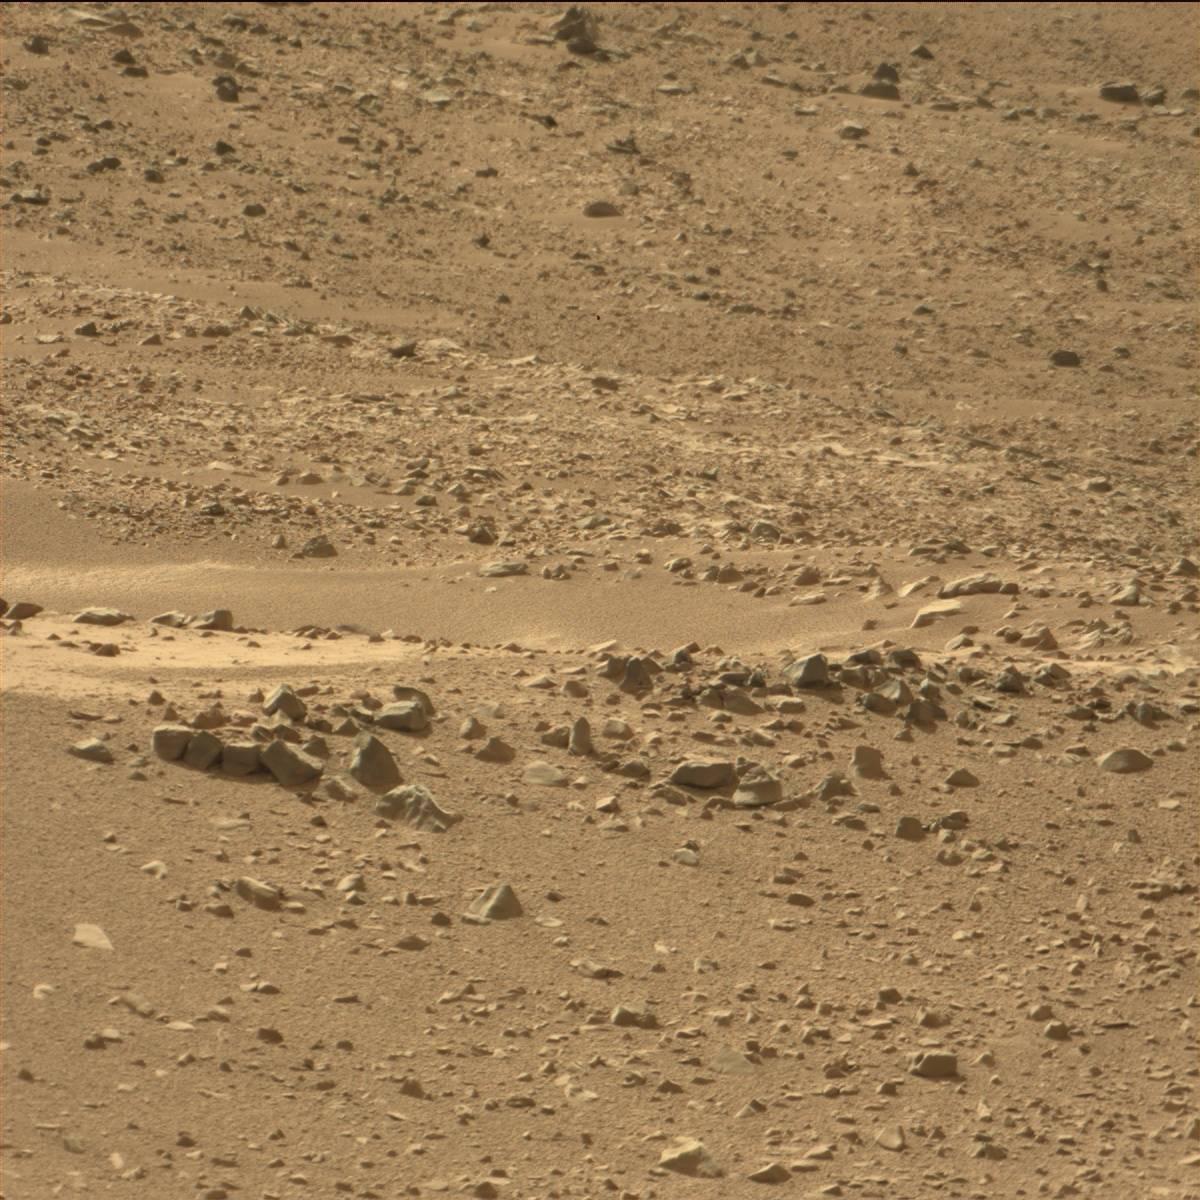
Terrain classes present: Bedrock, Rock, Sand / Soil